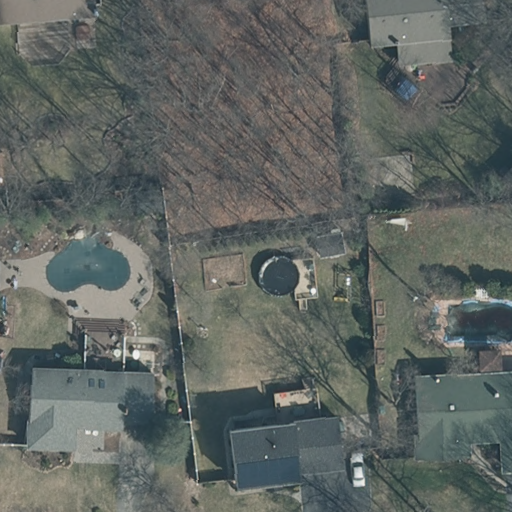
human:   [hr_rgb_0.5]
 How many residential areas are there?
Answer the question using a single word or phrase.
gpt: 1

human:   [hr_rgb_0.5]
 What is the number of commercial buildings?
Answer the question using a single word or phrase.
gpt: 0

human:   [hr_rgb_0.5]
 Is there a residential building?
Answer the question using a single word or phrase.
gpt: yes

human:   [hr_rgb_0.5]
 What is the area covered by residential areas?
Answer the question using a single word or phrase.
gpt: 10639m2

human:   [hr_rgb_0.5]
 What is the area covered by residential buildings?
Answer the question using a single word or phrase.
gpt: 1243m2

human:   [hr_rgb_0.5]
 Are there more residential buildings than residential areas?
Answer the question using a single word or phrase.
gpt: yes

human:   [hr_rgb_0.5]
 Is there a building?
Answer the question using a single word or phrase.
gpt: yes

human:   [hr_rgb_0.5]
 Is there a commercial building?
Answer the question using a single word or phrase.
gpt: no

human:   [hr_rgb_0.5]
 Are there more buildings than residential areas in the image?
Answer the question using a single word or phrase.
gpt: yes

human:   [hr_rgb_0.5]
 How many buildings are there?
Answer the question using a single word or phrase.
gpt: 6

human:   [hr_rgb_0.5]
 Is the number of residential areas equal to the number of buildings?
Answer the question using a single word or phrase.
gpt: no

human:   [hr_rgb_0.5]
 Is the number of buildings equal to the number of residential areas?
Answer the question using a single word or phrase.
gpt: no

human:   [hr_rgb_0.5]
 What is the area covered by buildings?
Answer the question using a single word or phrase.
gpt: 1252m2

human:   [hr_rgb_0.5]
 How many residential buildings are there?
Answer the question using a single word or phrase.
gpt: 5

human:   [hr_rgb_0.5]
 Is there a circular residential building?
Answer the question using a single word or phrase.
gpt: no

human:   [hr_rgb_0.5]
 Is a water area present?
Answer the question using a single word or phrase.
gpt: no

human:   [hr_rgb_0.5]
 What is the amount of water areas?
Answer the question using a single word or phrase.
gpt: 0

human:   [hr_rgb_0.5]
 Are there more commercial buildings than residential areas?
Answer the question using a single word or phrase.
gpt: no

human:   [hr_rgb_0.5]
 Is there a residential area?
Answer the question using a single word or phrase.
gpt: yes

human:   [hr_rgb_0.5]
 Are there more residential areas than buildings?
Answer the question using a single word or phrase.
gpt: no

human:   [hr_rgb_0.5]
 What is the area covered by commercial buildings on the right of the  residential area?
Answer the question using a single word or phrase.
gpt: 0m2

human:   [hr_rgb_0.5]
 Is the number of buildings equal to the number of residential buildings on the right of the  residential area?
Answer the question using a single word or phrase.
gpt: no

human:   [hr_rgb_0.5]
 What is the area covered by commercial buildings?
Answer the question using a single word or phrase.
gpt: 0m2

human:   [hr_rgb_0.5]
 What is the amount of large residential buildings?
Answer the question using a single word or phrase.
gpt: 0

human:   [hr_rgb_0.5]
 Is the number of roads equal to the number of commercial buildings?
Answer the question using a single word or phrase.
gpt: yes

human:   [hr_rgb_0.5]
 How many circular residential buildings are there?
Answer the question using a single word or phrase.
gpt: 0

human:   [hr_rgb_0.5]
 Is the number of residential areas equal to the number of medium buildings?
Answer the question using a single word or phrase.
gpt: no

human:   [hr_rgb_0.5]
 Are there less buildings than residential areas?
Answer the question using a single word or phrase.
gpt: no

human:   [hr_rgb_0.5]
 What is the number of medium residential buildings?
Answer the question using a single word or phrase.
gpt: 4

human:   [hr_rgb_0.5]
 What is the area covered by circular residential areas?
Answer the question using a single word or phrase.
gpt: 0m2

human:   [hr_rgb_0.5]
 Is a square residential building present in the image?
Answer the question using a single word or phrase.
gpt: no

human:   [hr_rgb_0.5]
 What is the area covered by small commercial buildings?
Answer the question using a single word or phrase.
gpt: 0m2

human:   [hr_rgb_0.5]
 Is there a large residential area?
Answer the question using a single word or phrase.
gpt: yes

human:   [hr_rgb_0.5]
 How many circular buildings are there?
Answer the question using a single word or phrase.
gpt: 0

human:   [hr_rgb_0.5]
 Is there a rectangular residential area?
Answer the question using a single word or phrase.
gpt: yes

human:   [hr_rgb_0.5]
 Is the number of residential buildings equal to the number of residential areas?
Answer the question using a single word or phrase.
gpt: no

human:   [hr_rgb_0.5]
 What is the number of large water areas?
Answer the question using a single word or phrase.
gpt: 0

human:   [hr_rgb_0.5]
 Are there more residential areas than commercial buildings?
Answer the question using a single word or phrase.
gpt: yes

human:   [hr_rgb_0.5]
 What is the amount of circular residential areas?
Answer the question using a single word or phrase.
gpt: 0

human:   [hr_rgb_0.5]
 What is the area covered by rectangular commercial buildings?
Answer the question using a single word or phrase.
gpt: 0m2

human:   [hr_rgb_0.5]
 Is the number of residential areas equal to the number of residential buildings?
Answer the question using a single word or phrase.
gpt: no

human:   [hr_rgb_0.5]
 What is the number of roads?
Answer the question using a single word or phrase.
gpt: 0

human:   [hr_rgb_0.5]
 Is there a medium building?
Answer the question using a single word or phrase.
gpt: yes

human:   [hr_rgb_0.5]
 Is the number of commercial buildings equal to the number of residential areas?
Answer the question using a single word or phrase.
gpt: no

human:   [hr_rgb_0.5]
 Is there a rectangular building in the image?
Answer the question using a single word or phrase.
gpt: yes

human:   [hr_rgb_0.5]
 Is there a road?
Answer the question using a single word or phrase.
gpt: no

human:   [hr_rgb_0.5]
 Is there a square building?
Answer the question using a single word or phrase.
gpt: no

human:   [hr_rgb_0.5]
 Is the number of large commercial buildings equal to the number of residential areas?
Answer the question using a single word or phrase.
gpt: no

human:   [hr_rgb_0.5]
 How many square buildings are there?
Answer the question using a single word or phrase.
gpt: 0

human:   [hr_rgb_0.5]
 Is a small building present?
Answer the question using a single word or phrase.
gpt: yes

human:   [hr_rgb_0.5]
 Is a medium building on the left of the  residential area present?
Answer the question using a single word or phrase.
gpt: no

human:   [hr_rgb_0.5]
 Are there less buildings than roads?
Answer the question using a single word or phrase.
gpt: no

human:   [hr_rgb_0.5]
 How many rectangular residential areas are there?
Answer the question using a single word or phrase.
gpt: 1

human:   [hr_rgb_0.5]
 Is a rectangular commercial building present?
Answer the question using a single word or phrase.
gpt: no

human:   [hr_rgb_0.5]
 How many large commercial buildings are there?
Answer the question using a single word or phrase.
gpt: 0

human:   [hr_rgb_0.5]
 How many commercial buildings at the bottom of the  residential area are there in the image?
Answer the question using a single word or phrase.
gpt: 0

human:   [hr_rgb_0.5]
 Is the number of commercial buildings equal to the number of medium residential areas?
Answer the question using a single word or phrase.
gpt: yes

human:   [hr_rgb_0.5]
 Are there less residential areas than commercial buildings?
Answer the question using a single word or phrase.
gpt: no

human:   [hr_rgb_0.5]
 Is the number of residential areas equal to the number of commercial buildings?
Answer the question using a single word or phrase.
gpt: no

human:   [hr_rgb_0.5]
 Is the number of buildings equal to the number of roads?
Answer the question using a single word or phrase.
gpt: no

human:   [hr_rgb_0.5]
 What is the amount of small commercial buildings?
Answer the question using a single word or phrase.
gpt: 0

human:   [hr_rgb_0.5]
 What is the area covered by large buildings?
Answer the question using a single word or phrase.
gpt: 0m2

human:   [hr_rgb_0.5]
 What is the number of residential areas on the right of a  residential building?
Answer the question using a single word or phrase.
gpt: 0

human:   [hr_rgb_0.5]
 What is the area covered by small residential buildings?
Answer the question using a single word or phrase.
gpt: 14m2